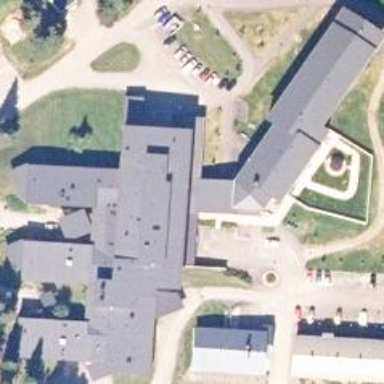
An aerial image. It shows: Hospital building.